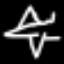
Label: airplane